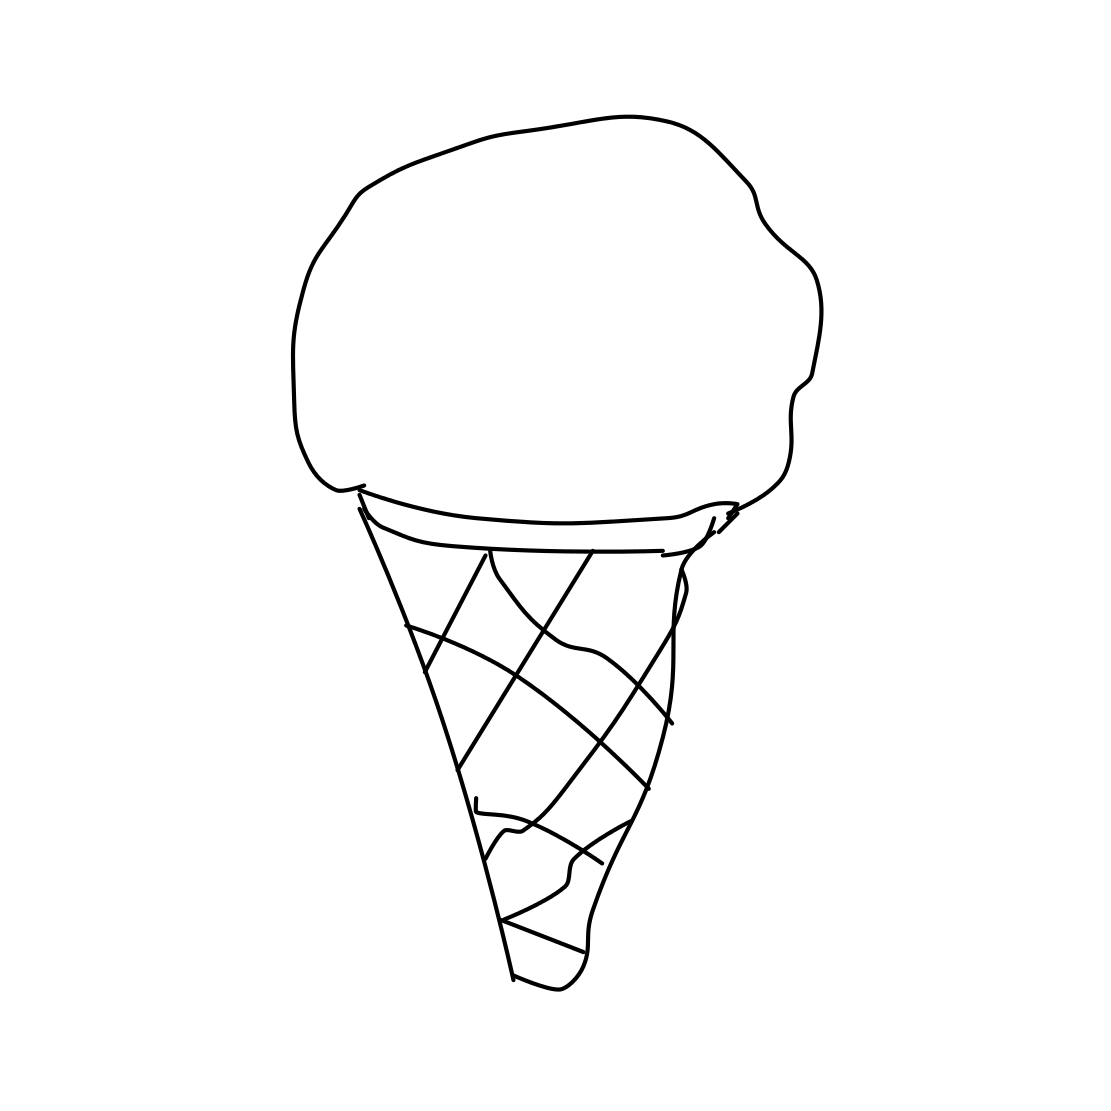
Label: ice-cream-cone